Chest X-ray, PA view. Patient: 37 years old, sex M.
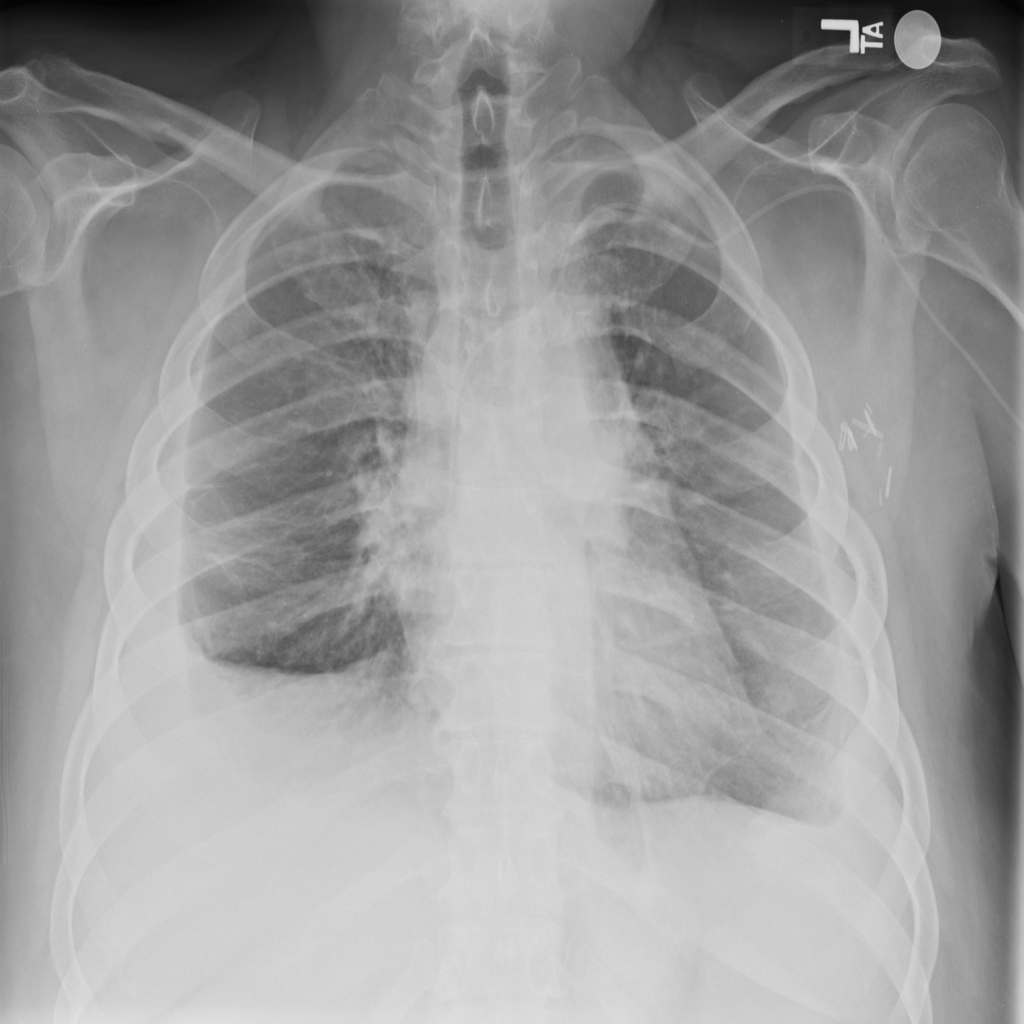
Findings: Effusion